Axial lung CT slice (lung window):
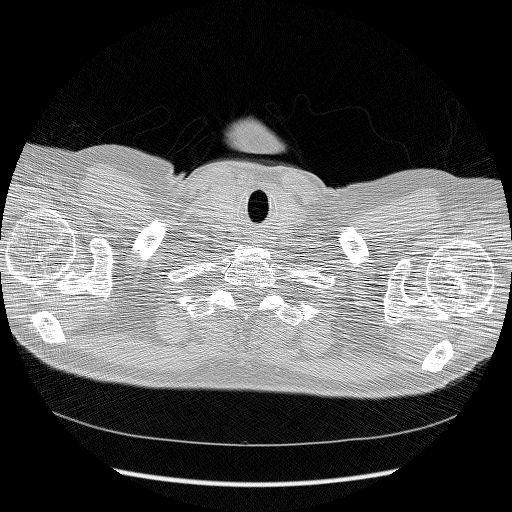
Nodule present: no